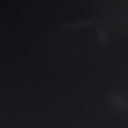
Screen state: off